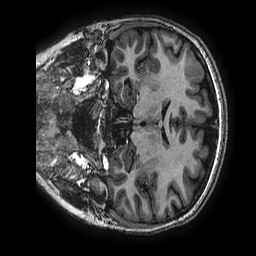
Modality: T1w
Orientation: coronal
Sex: female
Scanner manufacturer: ge
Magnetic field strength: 3 T
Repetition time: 0.00766 s
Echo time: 0.003476 s